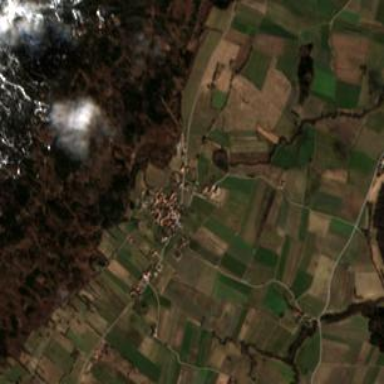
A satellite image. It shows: Village.